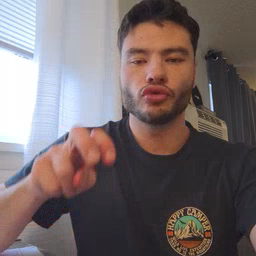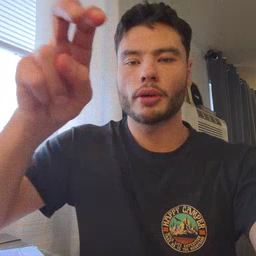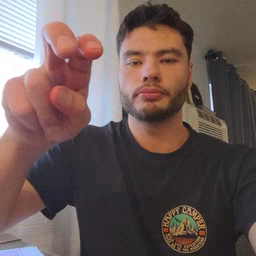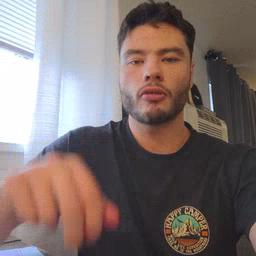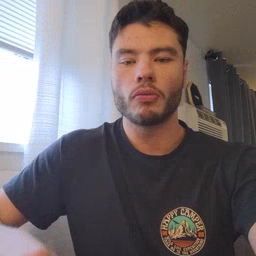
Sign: jump